Field crop: maize
Growth stage: 1
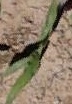
Species: maize